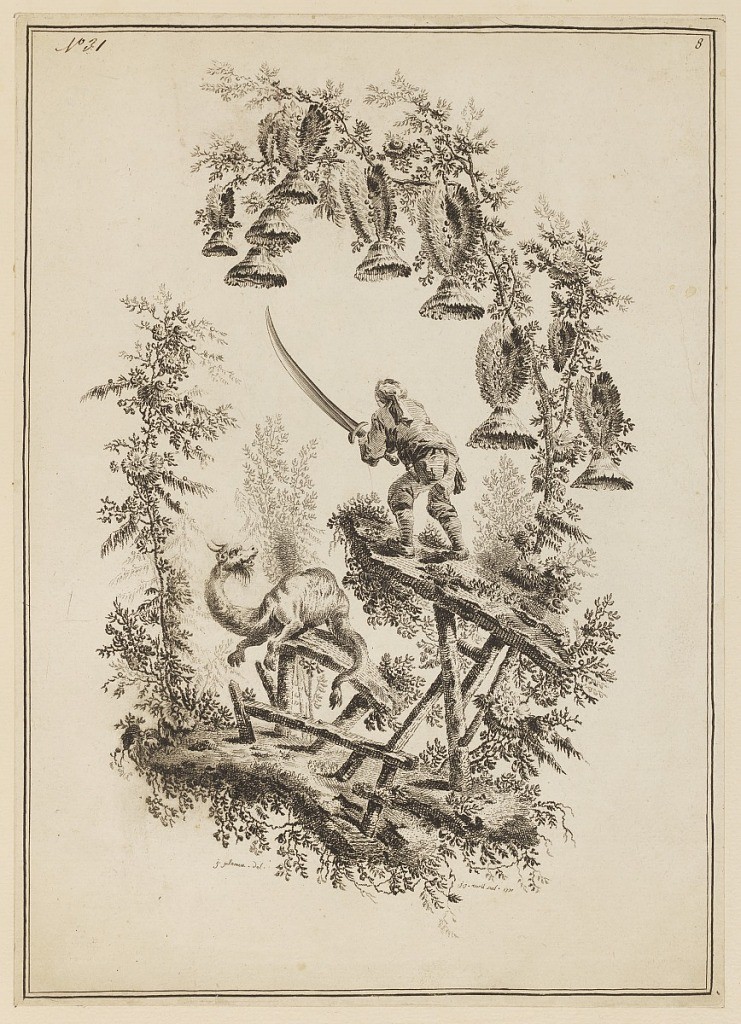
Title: Plate 8, "Suite de douze Pêcheurs et Chasseurs"
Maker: Jean-Baptiste Pillement, French, 1728–1808
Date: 1771
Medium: Etching on paper
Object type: Print
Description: Decorative landscacpe in which a Chinese figure pursues, with a curved sword, a horned animal resembling a dinosaur. Two framing lines. Right top corner: "8." Right top corner: "7." Bottom: "J. Pillement.del."; "j. j. avril-sculp.1771." Bottom center: "Suite de douze Pêcheurs et Chasseurs / se vend à Paris chés Basan et Poignant Mds d'Estampes, rue et Hôtel / Serpente." Upper left corner, in ink: No. 31".